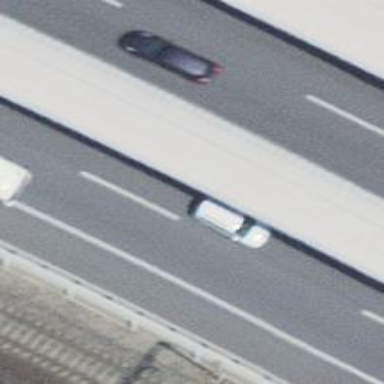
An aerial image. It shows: Asphalt bridge on motorway.